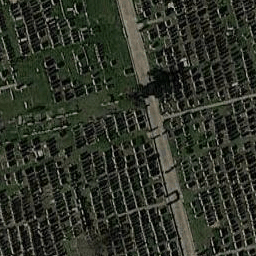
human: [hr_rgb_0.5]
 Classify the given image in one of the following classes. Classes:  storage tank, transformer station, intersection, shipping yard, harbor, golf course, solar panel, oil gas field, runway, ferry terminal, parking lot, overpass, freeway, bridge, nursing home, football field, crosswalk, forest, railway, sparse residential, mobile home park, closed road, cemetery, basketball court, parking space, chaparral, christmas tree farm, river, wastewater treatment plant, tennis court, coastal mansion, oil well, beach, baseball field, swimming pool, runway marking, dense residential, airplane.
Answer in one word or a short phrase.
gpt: cemetery